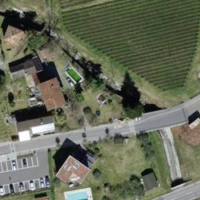
EUNIS habitat code: 54
Species observed at this site:
Trifolium arvense